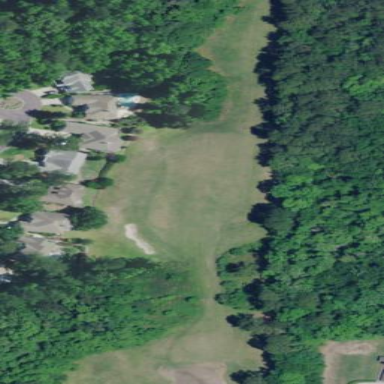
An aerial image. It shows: Grassy area designated as golf fairway.